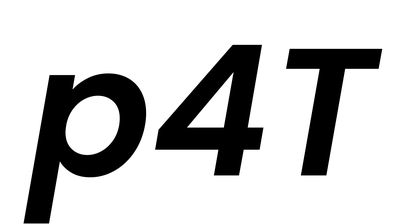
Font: Poppins-SemiBoldItalic